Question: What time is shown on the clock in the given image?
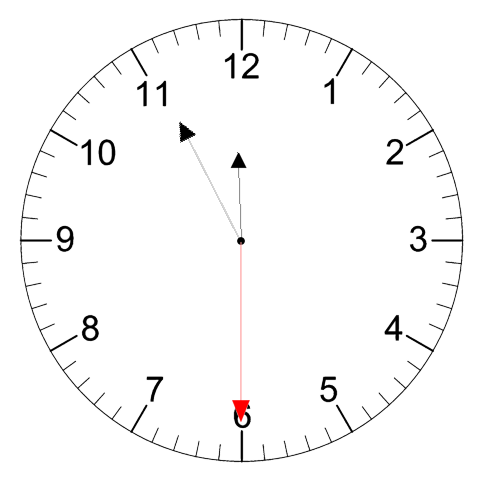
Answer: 11:55:30